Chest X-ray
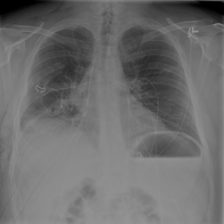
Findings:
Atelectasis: positive
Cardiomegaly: negative
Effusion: negative
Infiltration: negative
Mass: negative
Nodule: negative
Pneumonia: negative
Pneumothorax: negative
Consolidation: negative
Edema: negative
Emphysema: positive
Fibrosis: negative
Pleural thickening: negative
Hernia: negative